Interaction volume radius: 5 \u00c5
Interaction volume height: 30 \u00c5
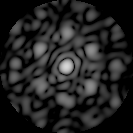
Disorder parameter: 0.6783